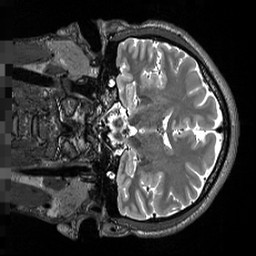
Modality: T2w
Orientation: coronal
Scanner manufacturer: siemens
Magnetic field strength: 3 T
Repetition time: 3.2 s
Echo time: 0.564 s